Interaction volume radius: 10 \u00c5
Interaction volume height: 45 \u00c5
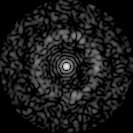
Disorder parameter: 0.8437